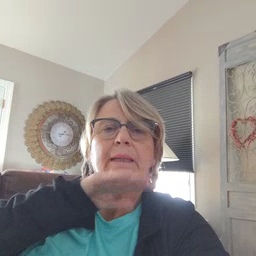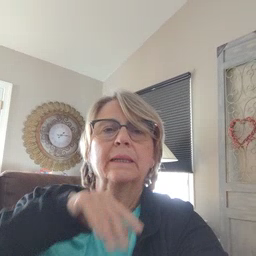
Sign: pig